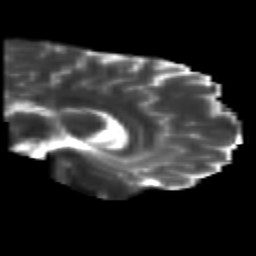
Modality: T2w
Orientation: sagittal
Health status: healthy
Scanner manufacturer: siemens
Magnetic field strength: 3 T
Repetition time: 10 s
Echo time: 0.092 s